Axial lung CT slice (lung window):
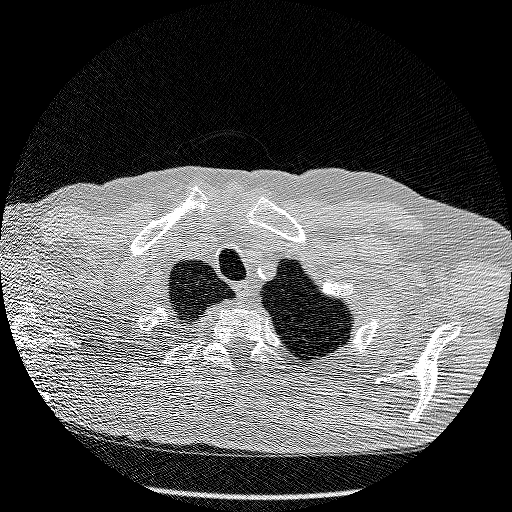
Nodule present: no